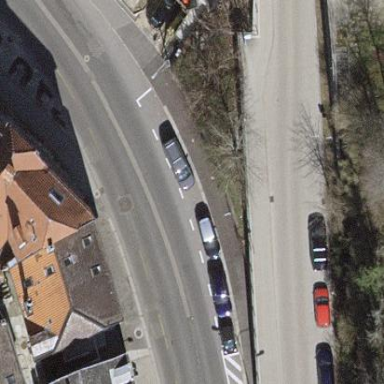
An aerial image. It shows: Street side parking area.